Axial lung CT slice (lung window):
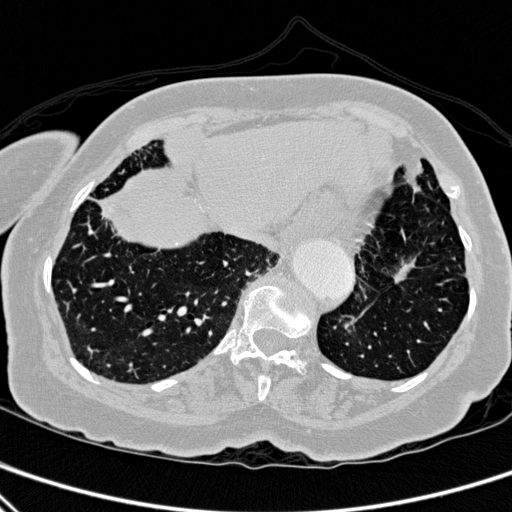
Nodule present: no